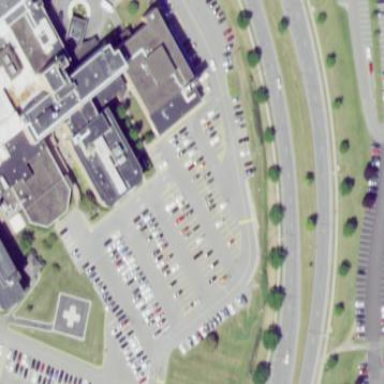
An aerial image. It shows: Parking area with surface.